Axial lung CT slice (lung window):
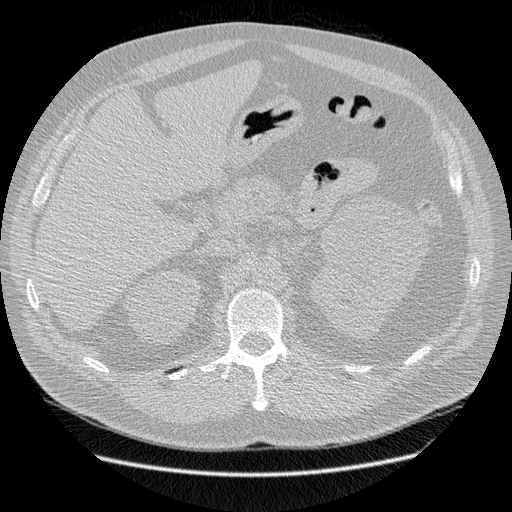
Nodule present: no